Question:
This is a picture from an open course. Inside this pic, 's='Arthur'', 's[5:2:-2] == 'ut''. It makes sense, since '[:2]' is "Ar" and '[3:]' is "hur", but this is somehow wrong in reality. I typed 's[5:2:-2]' and the output was "rh". I also get it because index 5 is 'r', but since ':2' starts at 'r', reverse 5 should start at 'u'. It's really confusing and this is a really good course from the top university. Where is it going wrong?
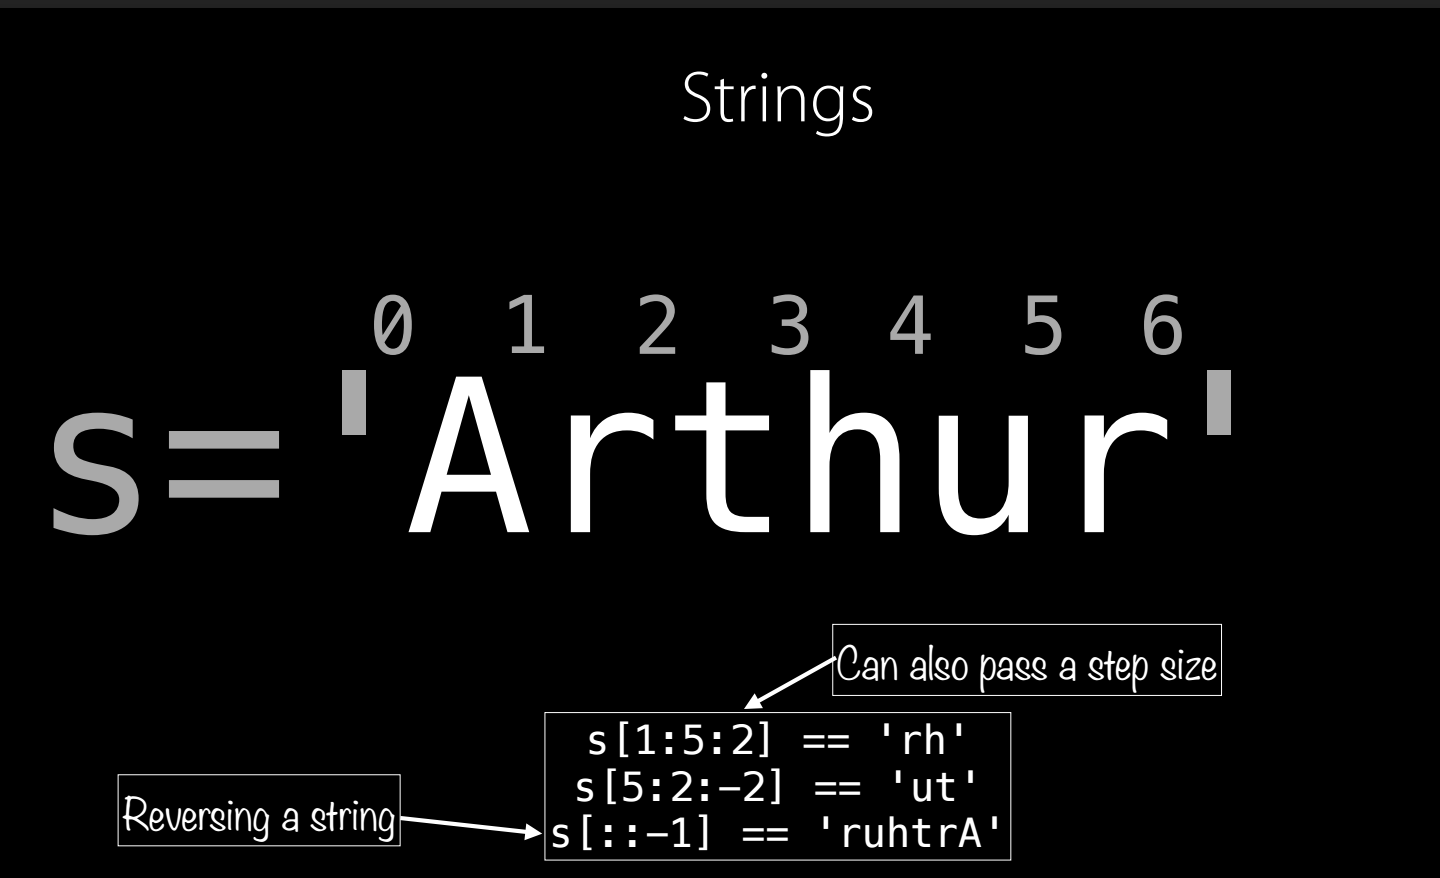
Answer: Looks like the author did make a boo-boo. It's common advice to think of string indices as locations letters, not the letters themselves, so index 5 is between 'u' and 'r'. But this mental aid is only appropriate for positive steps. It's easier to see with a negative step of 1: If you write 's[5:4:-1]', you will extract the letter to the of index '5', i.e. 'r'. Similarly, 's[1:0:-1]' will get you the letter: 'r'.
This means that 's[5:4:-1]' picks out 's[5]', i.e. it is the same string position as 's[5:6:1]', not 's[4:5:1]' as the creator of that image clearly assumed. In other words, the reality is that index '5' really picks out a character, not an inter-character position. Slices with negative step start the character at index '5', and move backwards in steps. And slices really stop the character at the second index of the slice; pretending that indexes are between characters is a nice intuitive aid, but as you've discovered it's only appropriate when the slice step is positive.